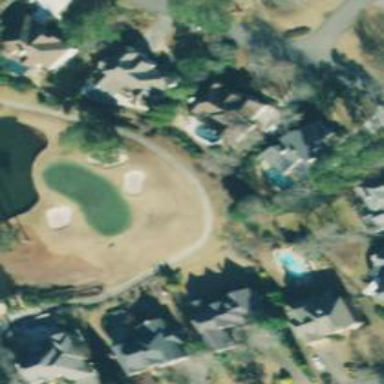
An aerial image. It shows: Path for both roads and golfers.